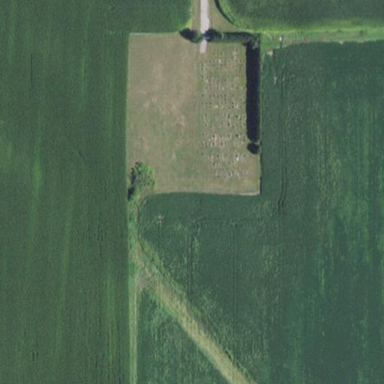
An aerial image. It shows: Cemetery.